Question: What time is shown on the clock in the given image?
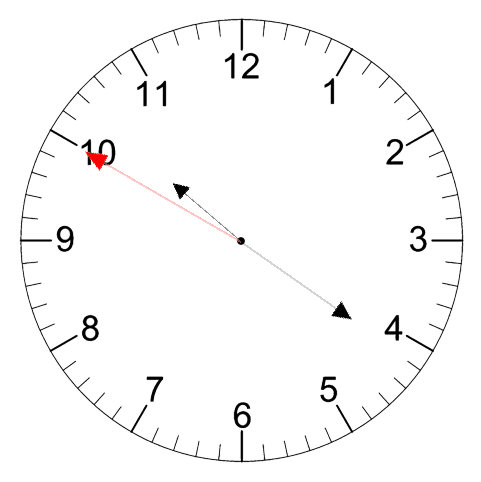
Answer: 10:20:50